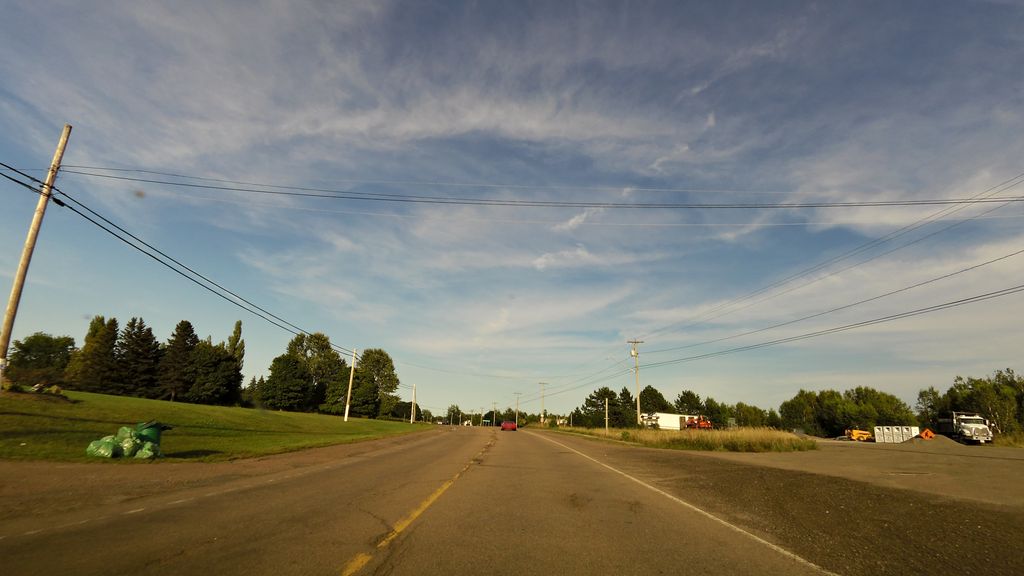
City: charlottetown